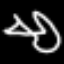
Label: squiggle